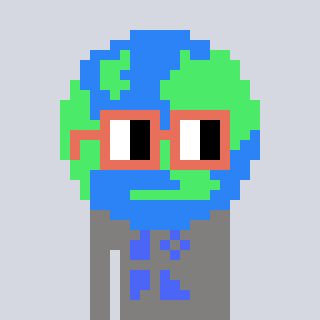
a pixel art character with square orange glasses, a earth-shaped head and a bluegrey-colored body on a cool background